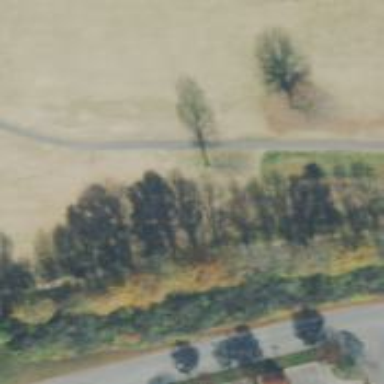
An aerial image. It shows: Path for golf carts.